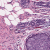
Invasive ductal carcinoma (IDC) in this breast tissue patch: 0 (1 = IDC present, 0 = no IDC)